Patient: sex F, age 53
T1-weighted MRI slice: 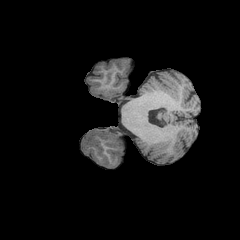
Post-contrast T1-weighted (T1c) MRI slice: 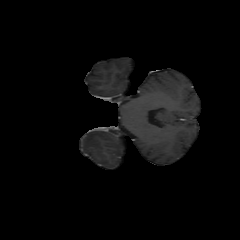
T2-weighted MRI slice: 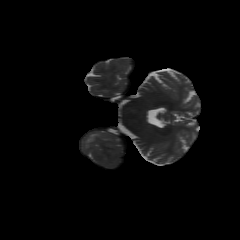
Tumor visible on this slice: yes
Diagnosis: Astrocytoma, IDH-wildtype
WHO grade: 3